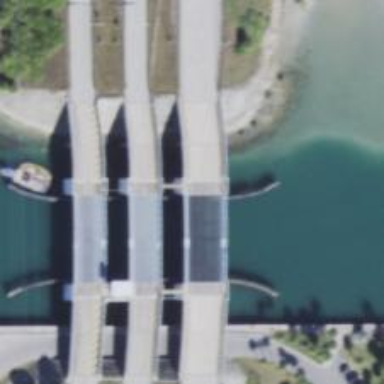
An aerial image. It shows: Bascule movable bridge on motorway.